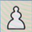
Piece: wP